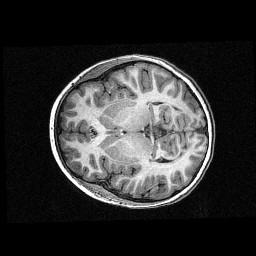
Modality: T1w
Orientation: axial
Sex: female